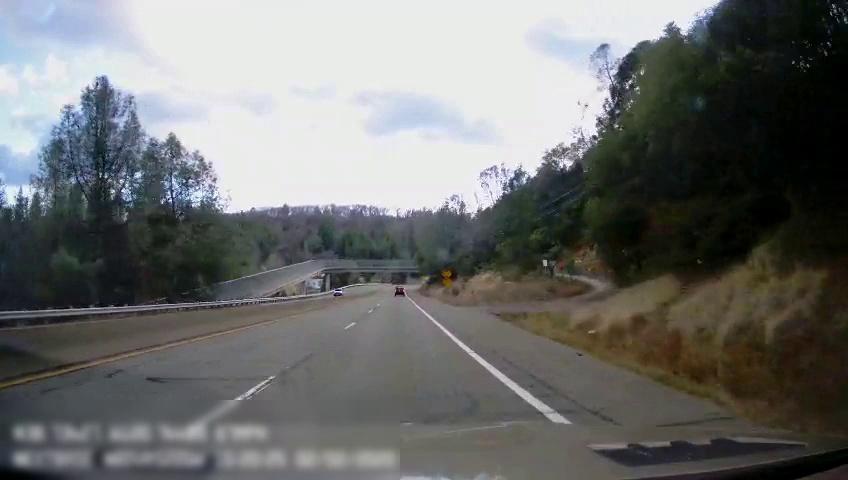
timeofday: Day
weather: Sunny
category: Drivable Space
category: Drivable Space
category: Vehicles | SUV
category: Vehicles | SUV
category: Lanes | Alternate Lane
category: Lanes | Current Lane
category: Lanes | Alternate Lane
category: Traffic | Signs
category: Traffic | Signs